Field crop: tomato
Growth stage: 1
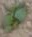
Species: solanum